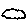
Label: cloud